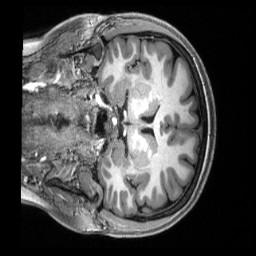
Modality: T1w
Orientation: coronal
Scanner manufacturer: siemens
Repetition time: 2.5 s
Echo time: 0.00231 s